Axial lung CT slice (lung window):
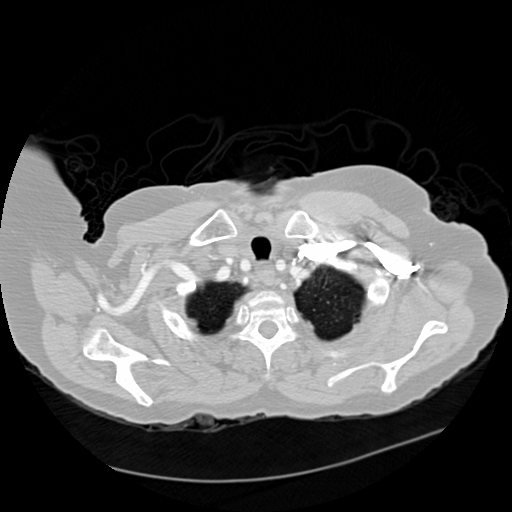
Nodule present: no